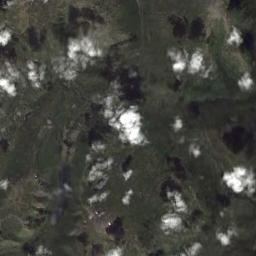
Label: cloud